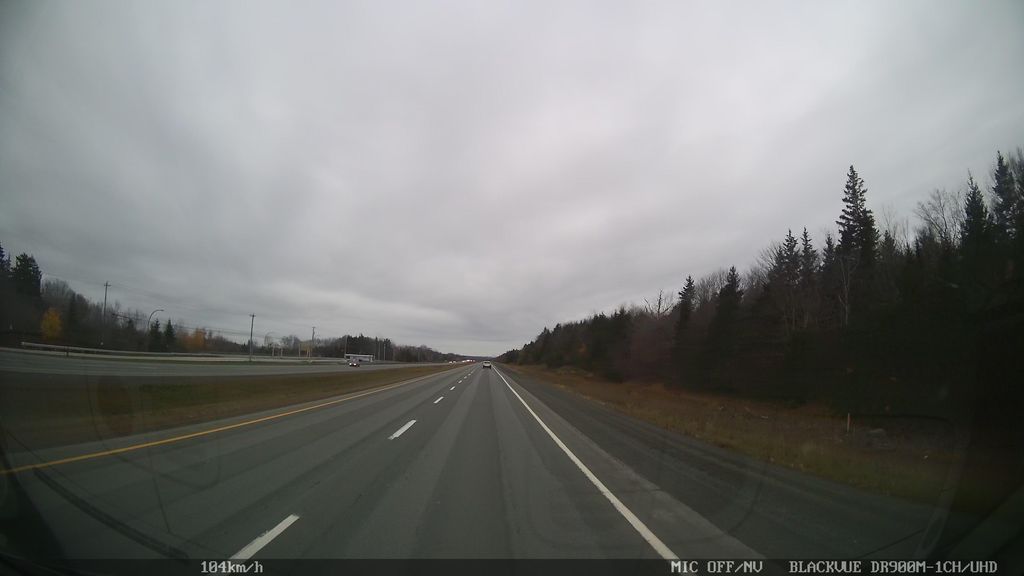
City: halifax